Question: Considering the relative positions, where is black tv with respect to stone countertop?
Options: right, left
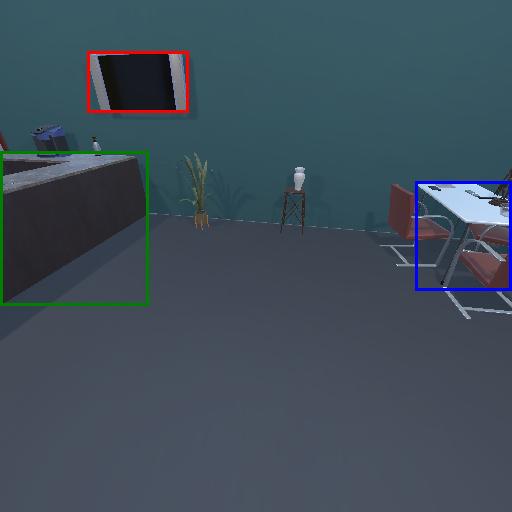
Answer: right